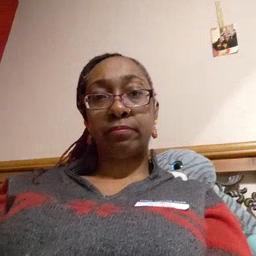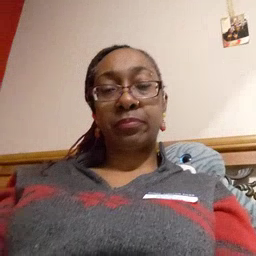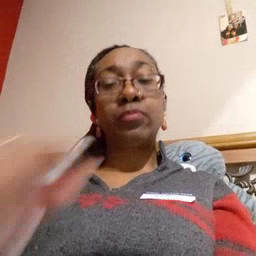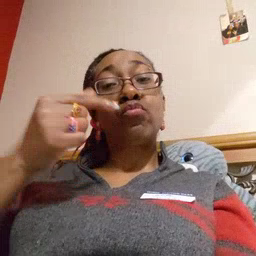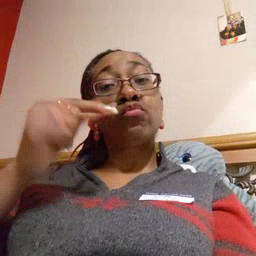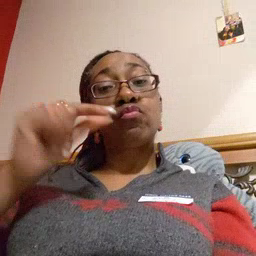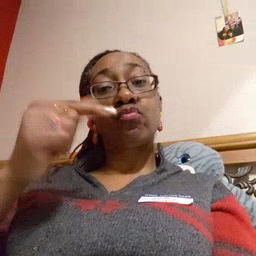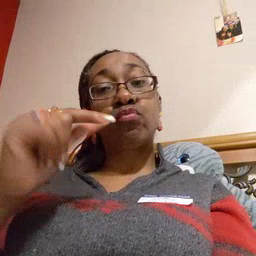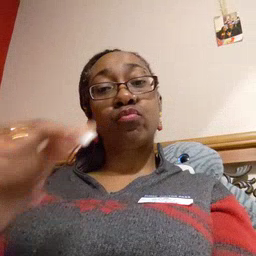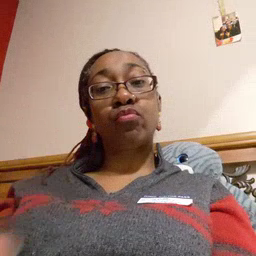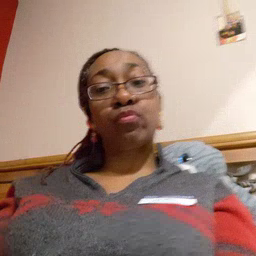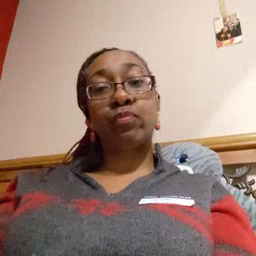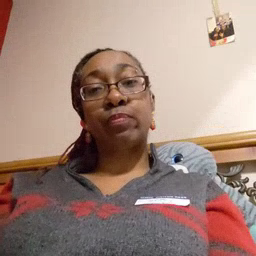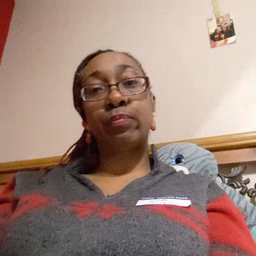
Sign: green